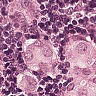
Metastatic tissue present: yes